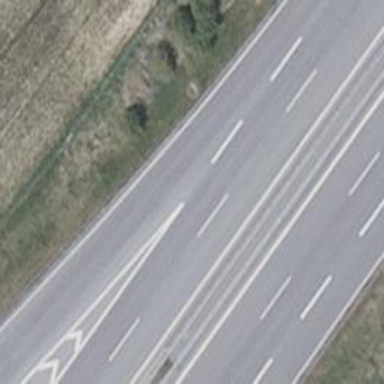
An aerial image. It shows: Motorway junction.